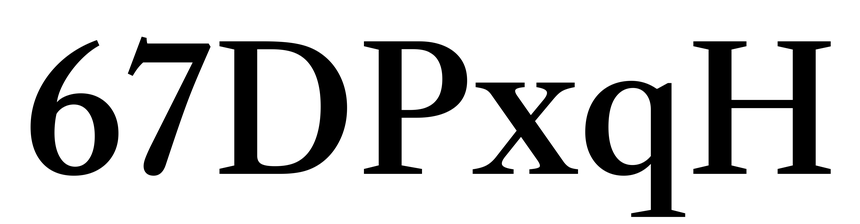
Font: LibreCaslonText_Medium